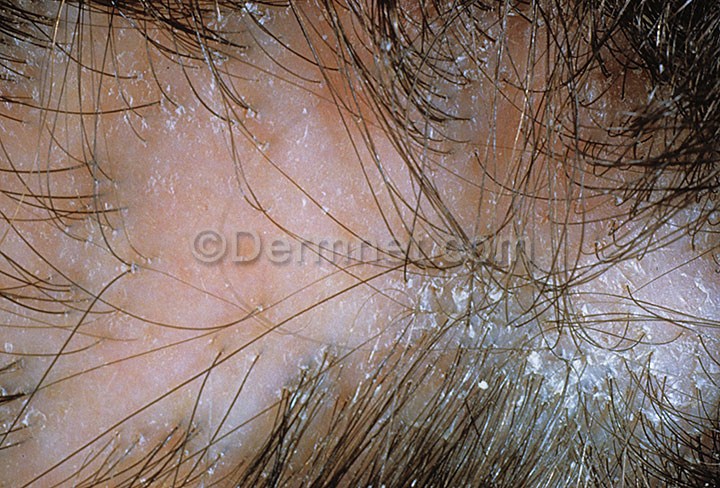
Disease: Lupus and other Connective Tissue diseases